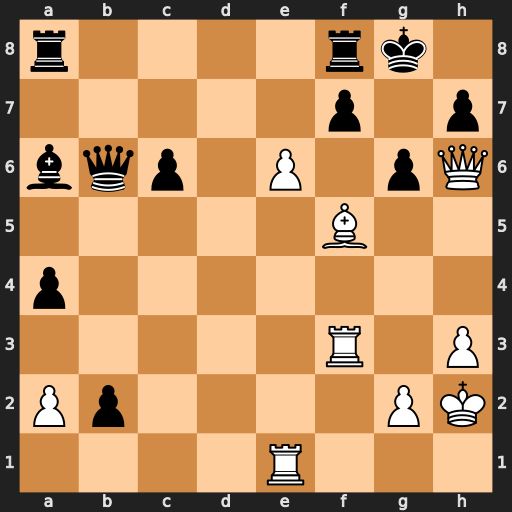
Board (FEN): r4rk1/5p1p/bqp1P1pQ/5B2/p7/5R1P/Pp4PK/4R3
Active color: w
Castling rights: -
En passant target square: -
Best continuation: exf7+ Rxf7 Be6 Qb8+ g3